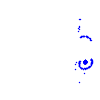
Particle: electron